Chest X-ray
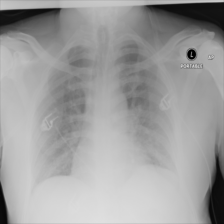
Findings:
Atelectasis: negative
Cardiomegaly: negative
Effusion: negative
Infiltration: negative
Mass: negative
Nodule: negative
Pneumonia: negative
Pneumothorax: negative
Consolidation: negative
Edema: negative
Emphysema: negative
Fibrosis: negative
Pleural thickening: negative
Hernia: negative